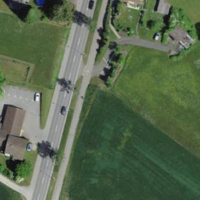
EUNIS habitat code: 25
Species observed at this site:
Gryllus campestris